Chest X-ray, AP view. Patient: 62 years old, sex M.
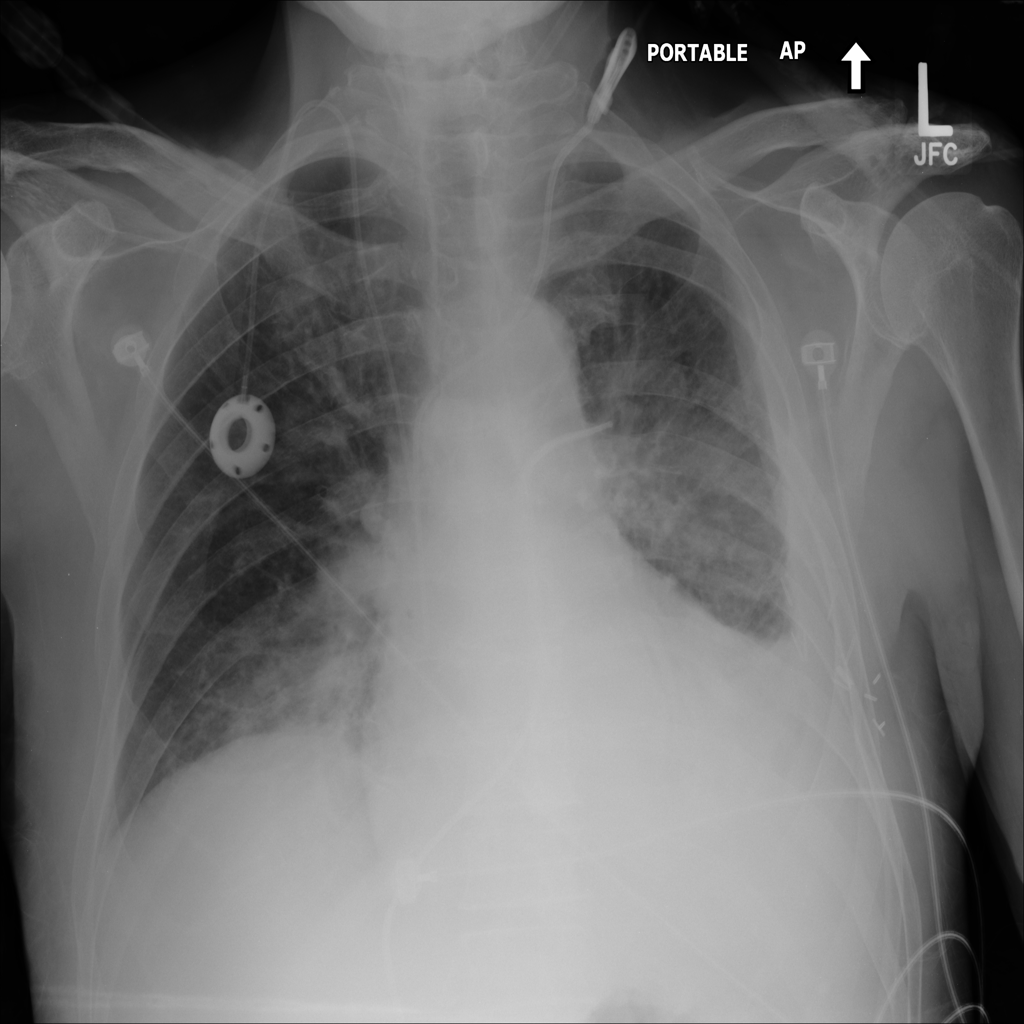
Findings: Cardiomegaly, Effusion, Infiltration